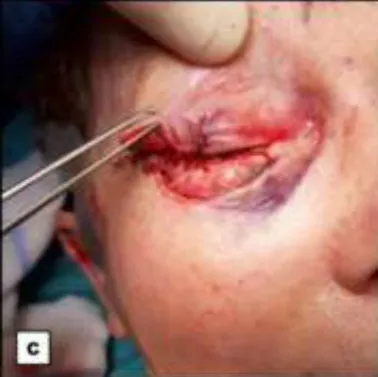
First stage of the periocular reconstruction. C: Intraoperative photograph showing the autologous cartilage graft from the right concha sutured into the defect of the lower eyelid to reconstruct the posterior lamella. The modified Tenzel flap is elevated with forceps. Posterior to the cartilage graft lies the advanced palpebral mucosa which is sutured to the superior border of the graft.
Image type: medical_photograph (other_medical_photograph)